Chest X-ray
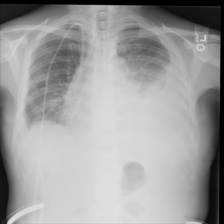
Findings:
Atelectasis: negative
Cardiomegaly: negative
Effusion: positive
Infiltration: negative
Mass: negative
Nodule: negative
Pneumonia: negative
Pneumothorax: negative
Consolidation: negative
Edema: negative
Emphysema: negative
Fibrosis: negative
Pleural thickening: negative
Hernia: negative